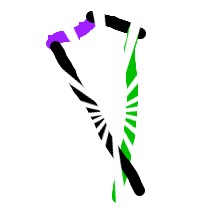
Shape: kite